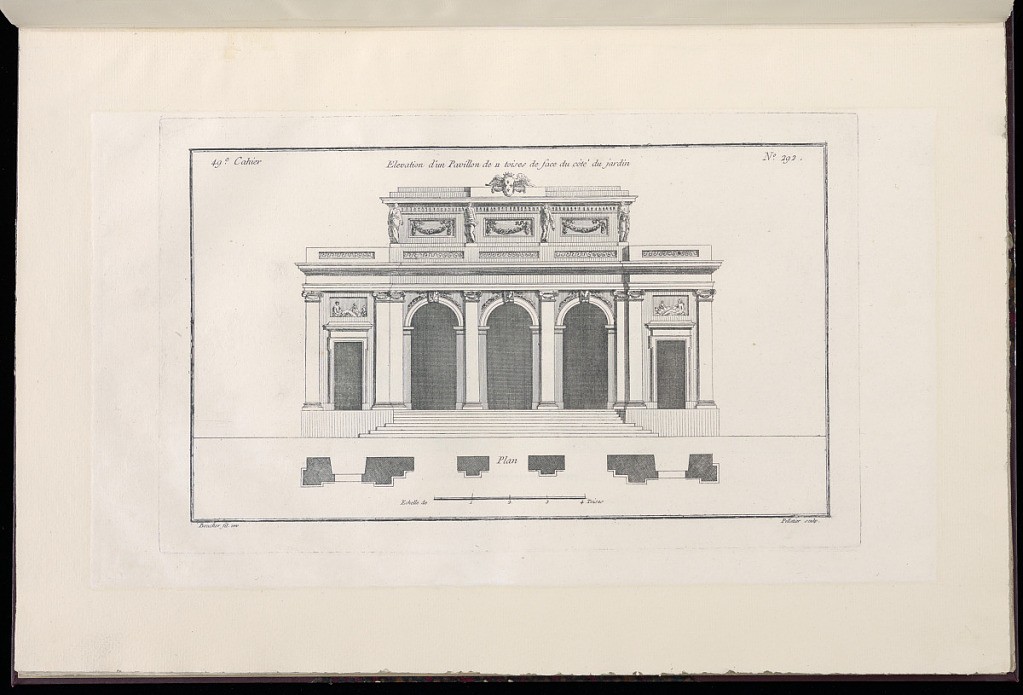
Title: Elevation d'un Pavillon de 11 toises du còté du jardin
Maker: Juste-François Boucher, French, 1736 – 1782
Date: ca. 1775
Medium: Engraving on off white laid paper
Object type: Print
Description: Elevation of a pavilion with a facade decorated with arches, bas-reliefs, garlands, engaged columns with ionic capitals, figural statues, fluting, and a crowned, winged coat of arms with fleurs-de-lys at top. The title indicates the building is 11 toises; 1 toise is the equivalent of about 3.799 square meters. The plate is signed.